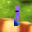
Label: 1